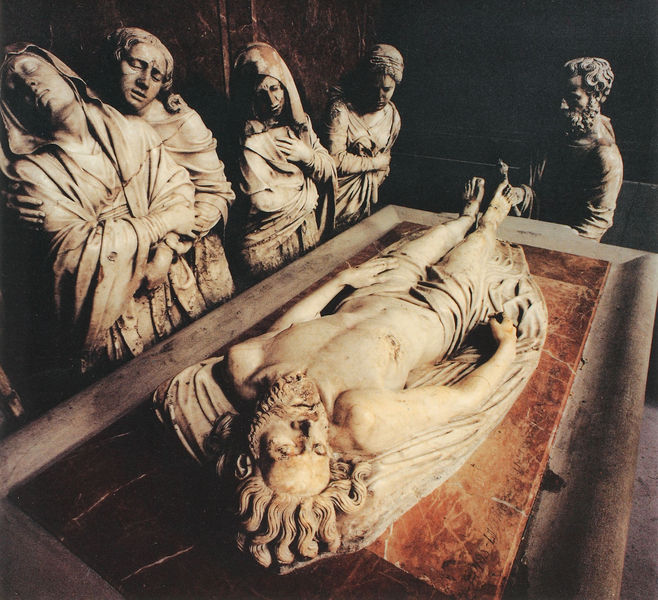
Titel: Grablegung
Künstler: Marti Diez De Liatzasolo
Standort: Terrassa, Sant Esperit (EU - E - Katalonien)
Schlagwörter: gruppe, mann, nackt, wunde, frauen, menschen, frau, marmor, männer, stirn, weiss, tuch, bart, johannes, leiche, stein, tod, tot, toter, trauer, kirche, haare, locken, skulptur, liegen, man, monochrom, figuren, kopftuch, foto, fotografie, gewölbe, lendentuch, weinen, gedreht, trost, sarg, plastiken, statuen, gestorben, christus, grab, jesus, leichentuch, leichnam, ostern, christlich, schmerz, heiliger, maria, magdalena, beweinung, maria magdalena, trauern, trauernde, liegt, grablegung, anna, marien, josef, klagen, grabmal, krypta, sarkophag, liegefigur, beweinen, skulptut, 5 personen, toer, brustwunde